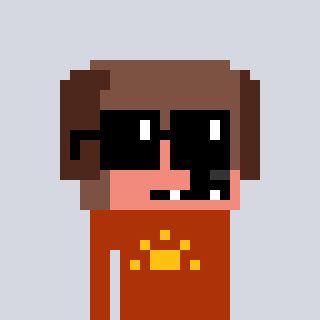
a pixel art character with square black sunglasses, a dog-shaped head and a hotbrown-colored body on a cool background